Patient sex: M
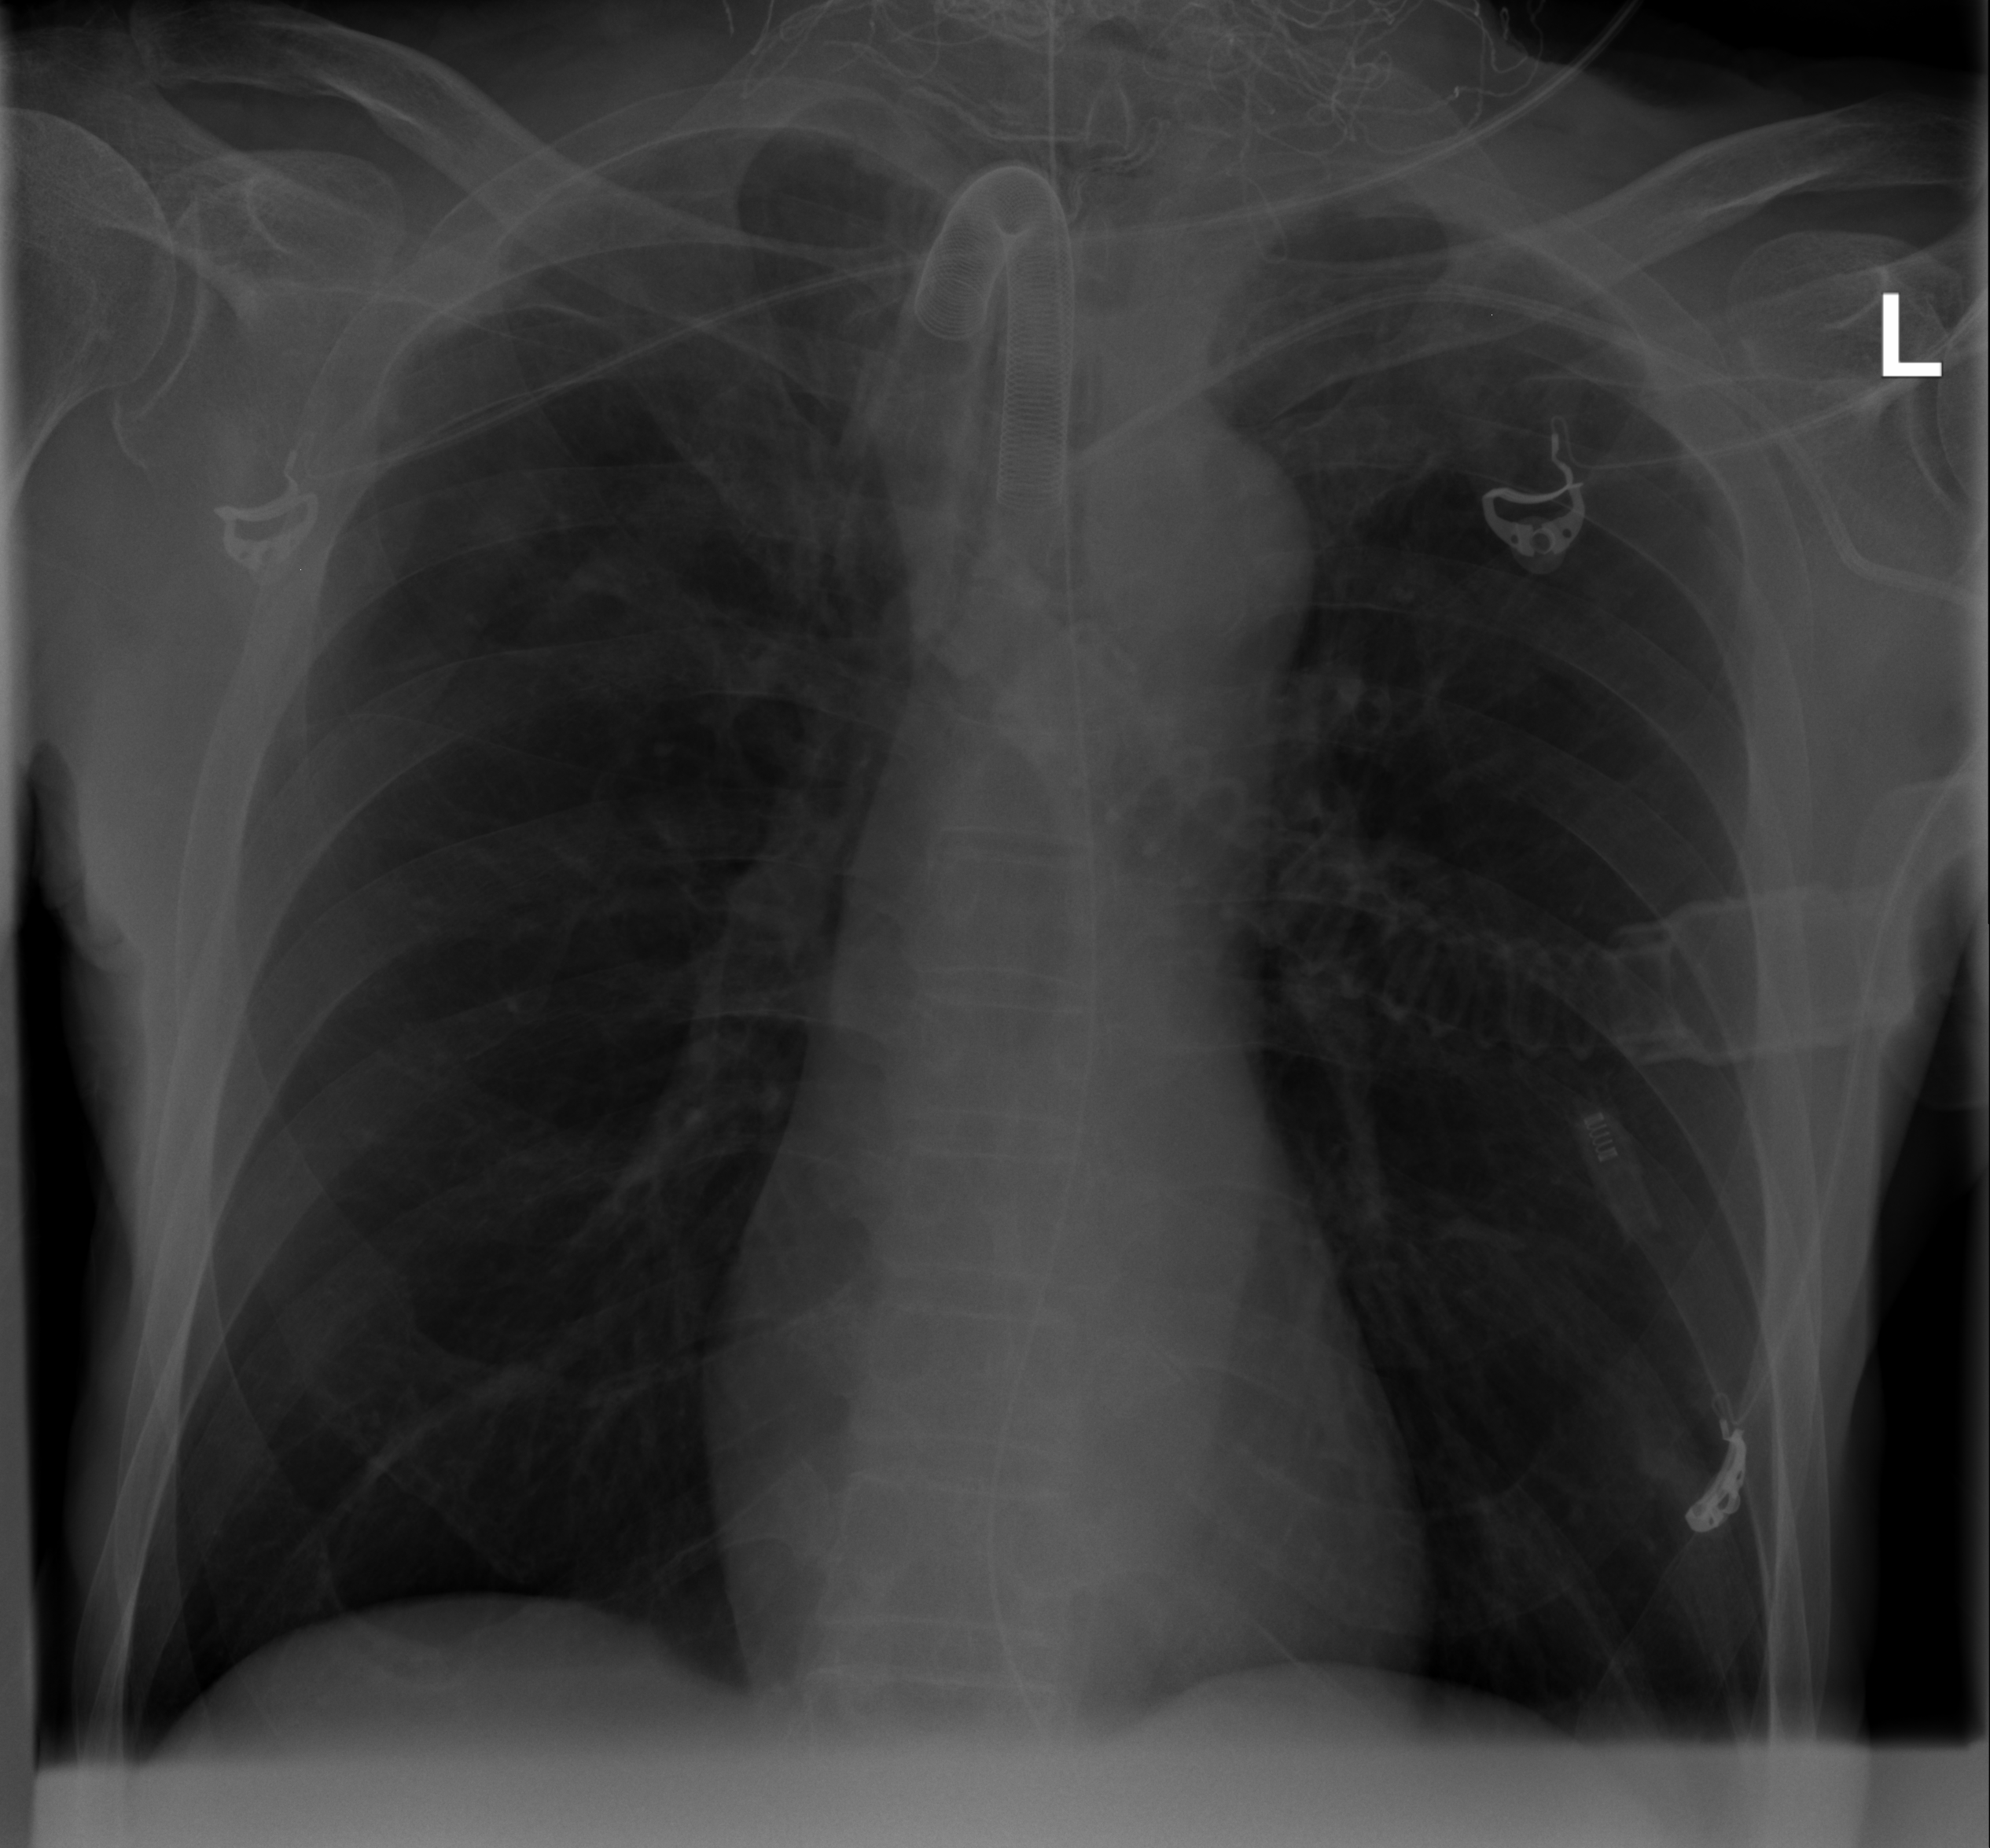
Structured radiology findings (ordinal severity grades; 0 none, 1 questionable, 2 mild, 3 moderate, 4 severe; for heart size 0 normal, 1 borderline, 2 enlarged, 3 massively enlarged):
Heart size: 0
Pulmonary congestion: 0
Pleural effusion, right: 0
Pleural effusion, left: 0
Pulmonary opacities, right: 0
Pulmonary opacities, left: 0
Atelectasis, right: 2
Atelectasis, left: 0